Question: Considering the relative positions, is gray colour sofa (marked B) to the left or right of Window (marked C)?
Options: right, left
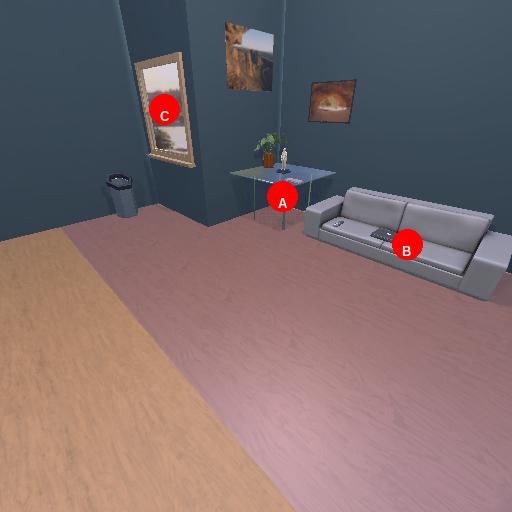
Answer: right